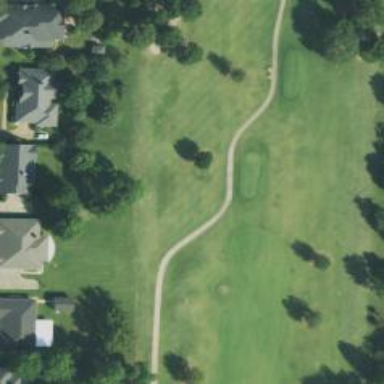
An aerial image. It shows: Path designated for golf carts.